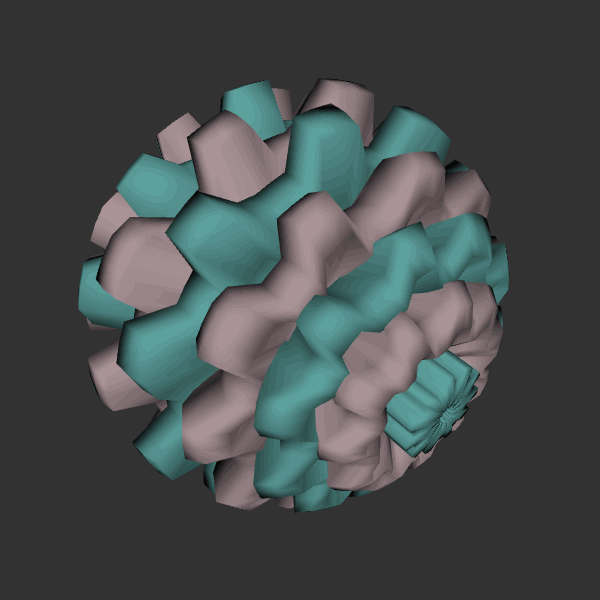
Background: dark